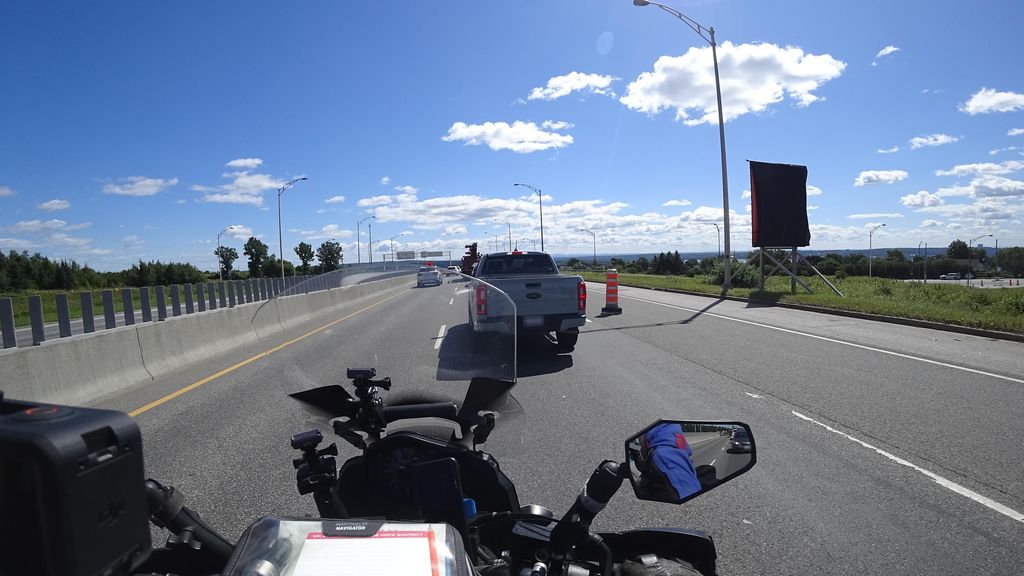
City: quebec_city